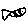
Label: fish